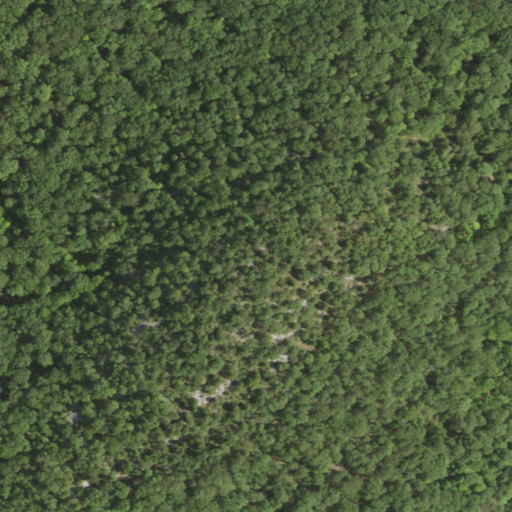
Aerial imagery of mountain in New York named Round Hill containing deciduous forest and shrub